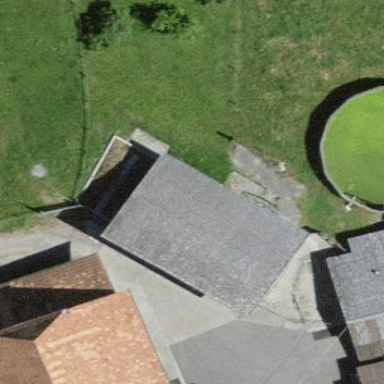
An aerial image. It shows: Barn.